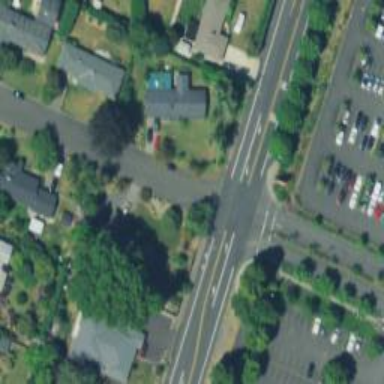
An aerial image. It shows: Secondary road with asphalt surface. There is sidewalk on the left side.